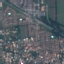
Land use / land cover class: Residential